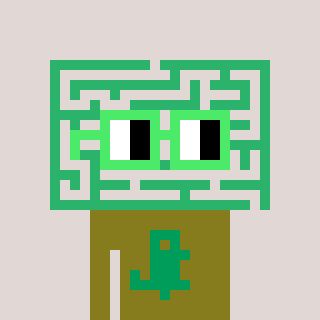
a pixel art character with square light green glasses, a maze-shaped head and a gunk-colored body on a warm background